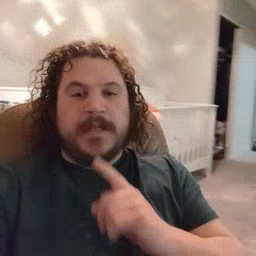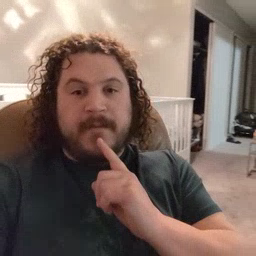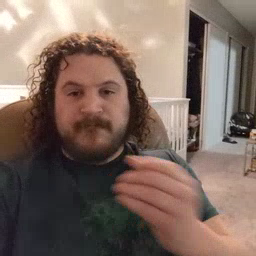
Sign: lamp